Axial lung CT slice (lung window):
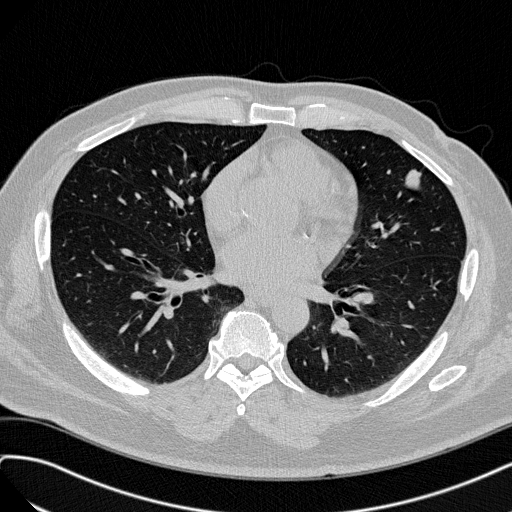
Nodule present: yes
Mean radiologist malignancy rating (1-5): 3.75